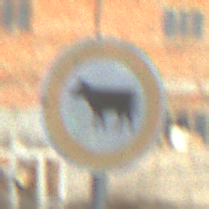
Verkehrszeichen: VerbotViehtrieb
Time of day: MorningAfternoon
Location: Outdoor (Suburban)
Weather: PartlyCloudy
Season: NotSpecified
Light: Natural